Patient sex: M
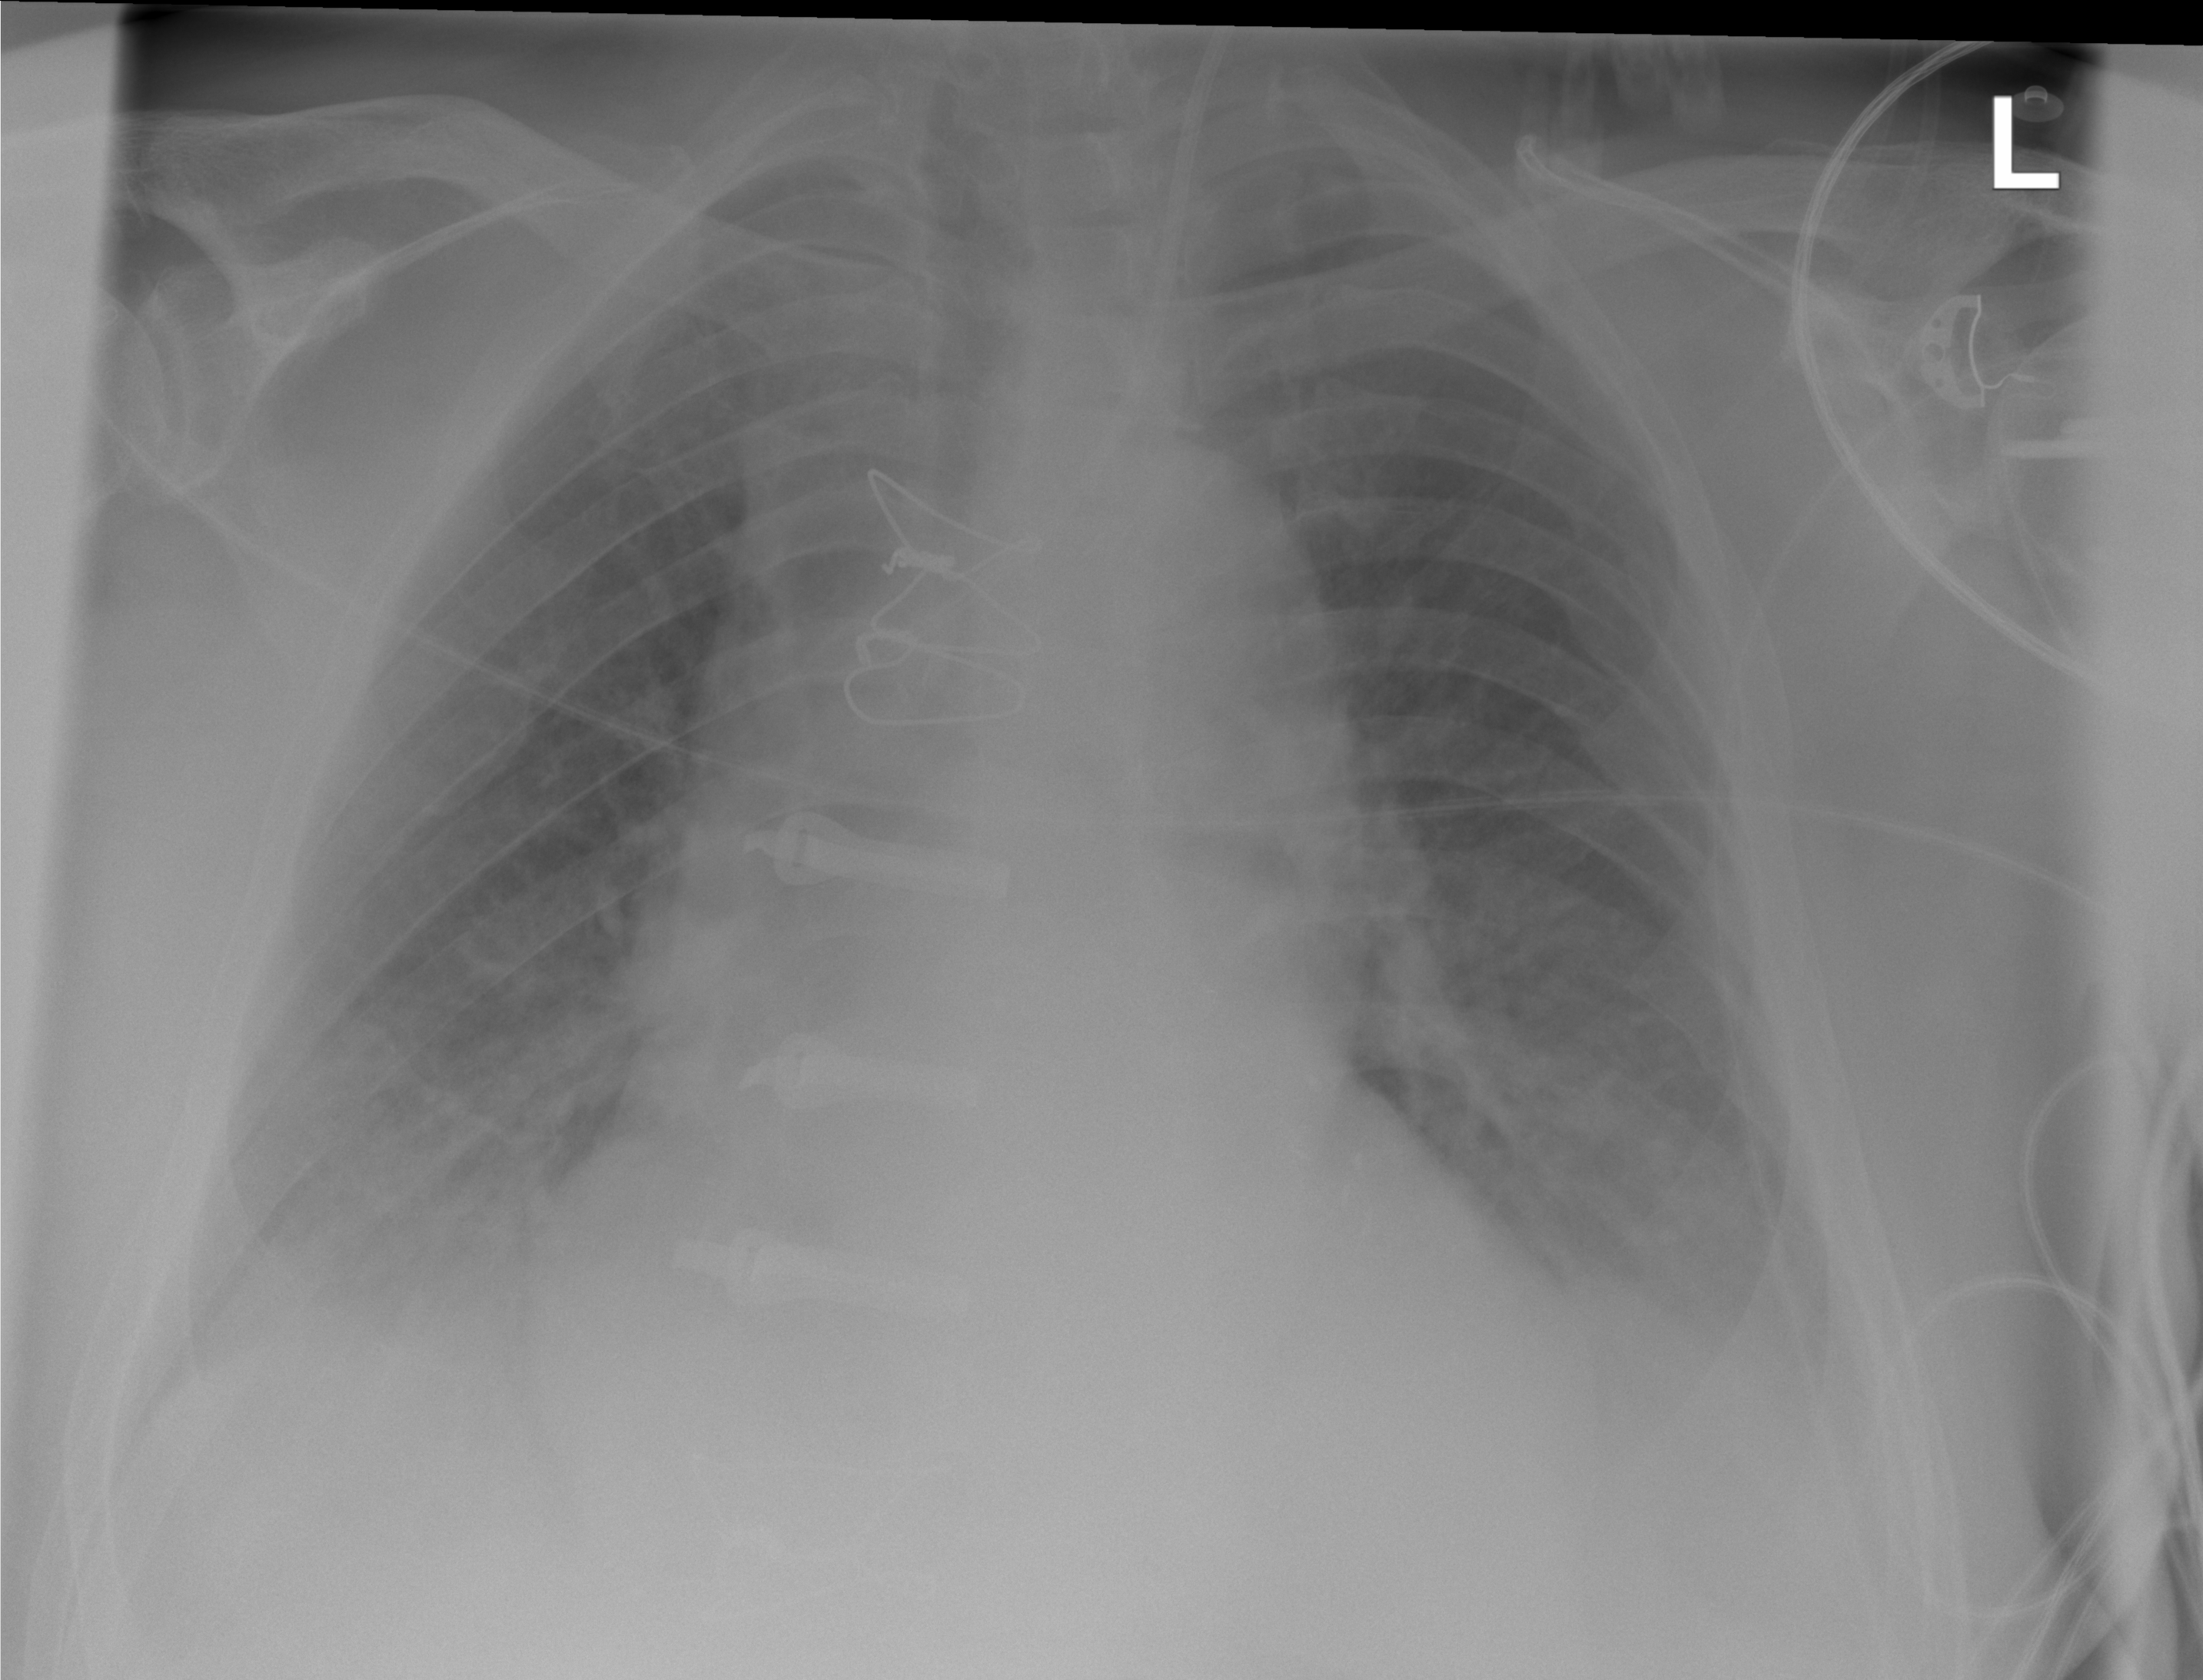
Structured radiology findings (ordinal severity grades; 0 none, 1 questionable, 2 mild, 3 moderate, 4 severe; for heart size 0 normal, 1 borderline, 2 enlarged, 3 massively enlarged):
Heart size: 1
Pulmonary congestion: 0
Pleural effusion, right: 2
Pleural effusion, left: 1
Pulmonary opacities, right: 0
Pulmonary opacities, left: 0
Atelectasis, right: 2
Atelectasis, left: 1